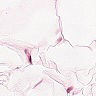
Metastatic tissue present: no